Question: I found this piece of code on some time ago, but can't seem to find it again. All credit to the author. Sorry I could not link.
Can some C# LINQ guru please break down this statement step by step as I am having difficulty understanding it. It certainly works well and does the job, but how?
Line to Split
'''
var line = $"<PHONE> <PHONE> <PHONE> <PHONE> <PHONE> 914.400000 0.000000 1 "Beam 1" 0 1 1 1 0 1 1e8f59dd-142d-4a4d-81ff-f60f93f674b3";
var splitLineResult = line.Trim().Split('"')
.Select((element, index) => index % 2 == 0
? element.Split(new[] { ' ' }, StringSplitOptions.RemoveEmptyEntries)
: new string[] { element })
.SelectMany(element => element).ToList();
'''

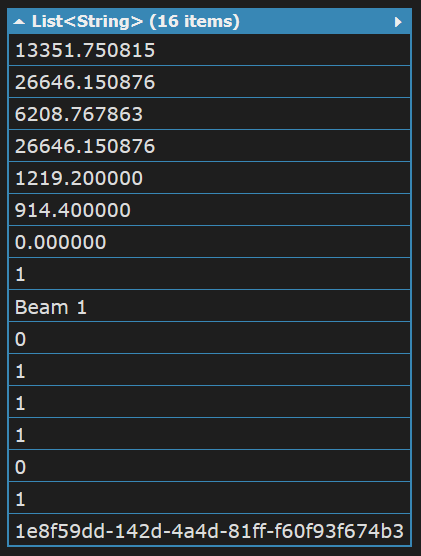
Answer: You need to begin by analysing the input you have in hand.
'''
<PHONE> <PHONE> <PHONE> <PHONE> <PHONE> 914.400000 0.000000 1 "Beam 1" 0 1 1 1 0 1 1e8f59dd-142d-4a4d-81ff-f60f93f674b3
'''
The input consists of few alphanumeric strings separated by . However, there is one special case that needs to be handled as well. The word "'Beam 1'" is enclosed in .
Now, let's break down the Linq statement.
'''
line.Trim().Split('"')
'''
The first statement splits the input based on the delimiter . This splits the string into 3 parts.
<URL>
As you can observe the first() and Last() needs to be split further while, the element in the in index position 1 has already been parsed. This is where the second part of Linq statement comes into picture.
'''
.Select((element, index) => index % 2 == 0
? element.Split(new[] { ' ' }, StringSplitOptions.RemoveEmptyEntries)
: new string[] { element })
'''
In the above statement the 'Select((element, index) => index % 2 == 0' part checks if the current index position is in an even position. If so, it needs to be split the substring further based on delimiter '' ' (whitespace)'. Otherwise, it creates an array with single entity 'Beam 1'
At the end of the second part, what you get is a collection 3 sub-collections of alphanumeric strings ('IEnumerble<string[]>').
<URL>
What now needs to be done is create a collection by flattening the parent collection. This done using <URL>.
'''
.SelectMany(element => element).ToList();
'''
<URL>
Hope that helped in understanding the Linq query better